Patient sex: F
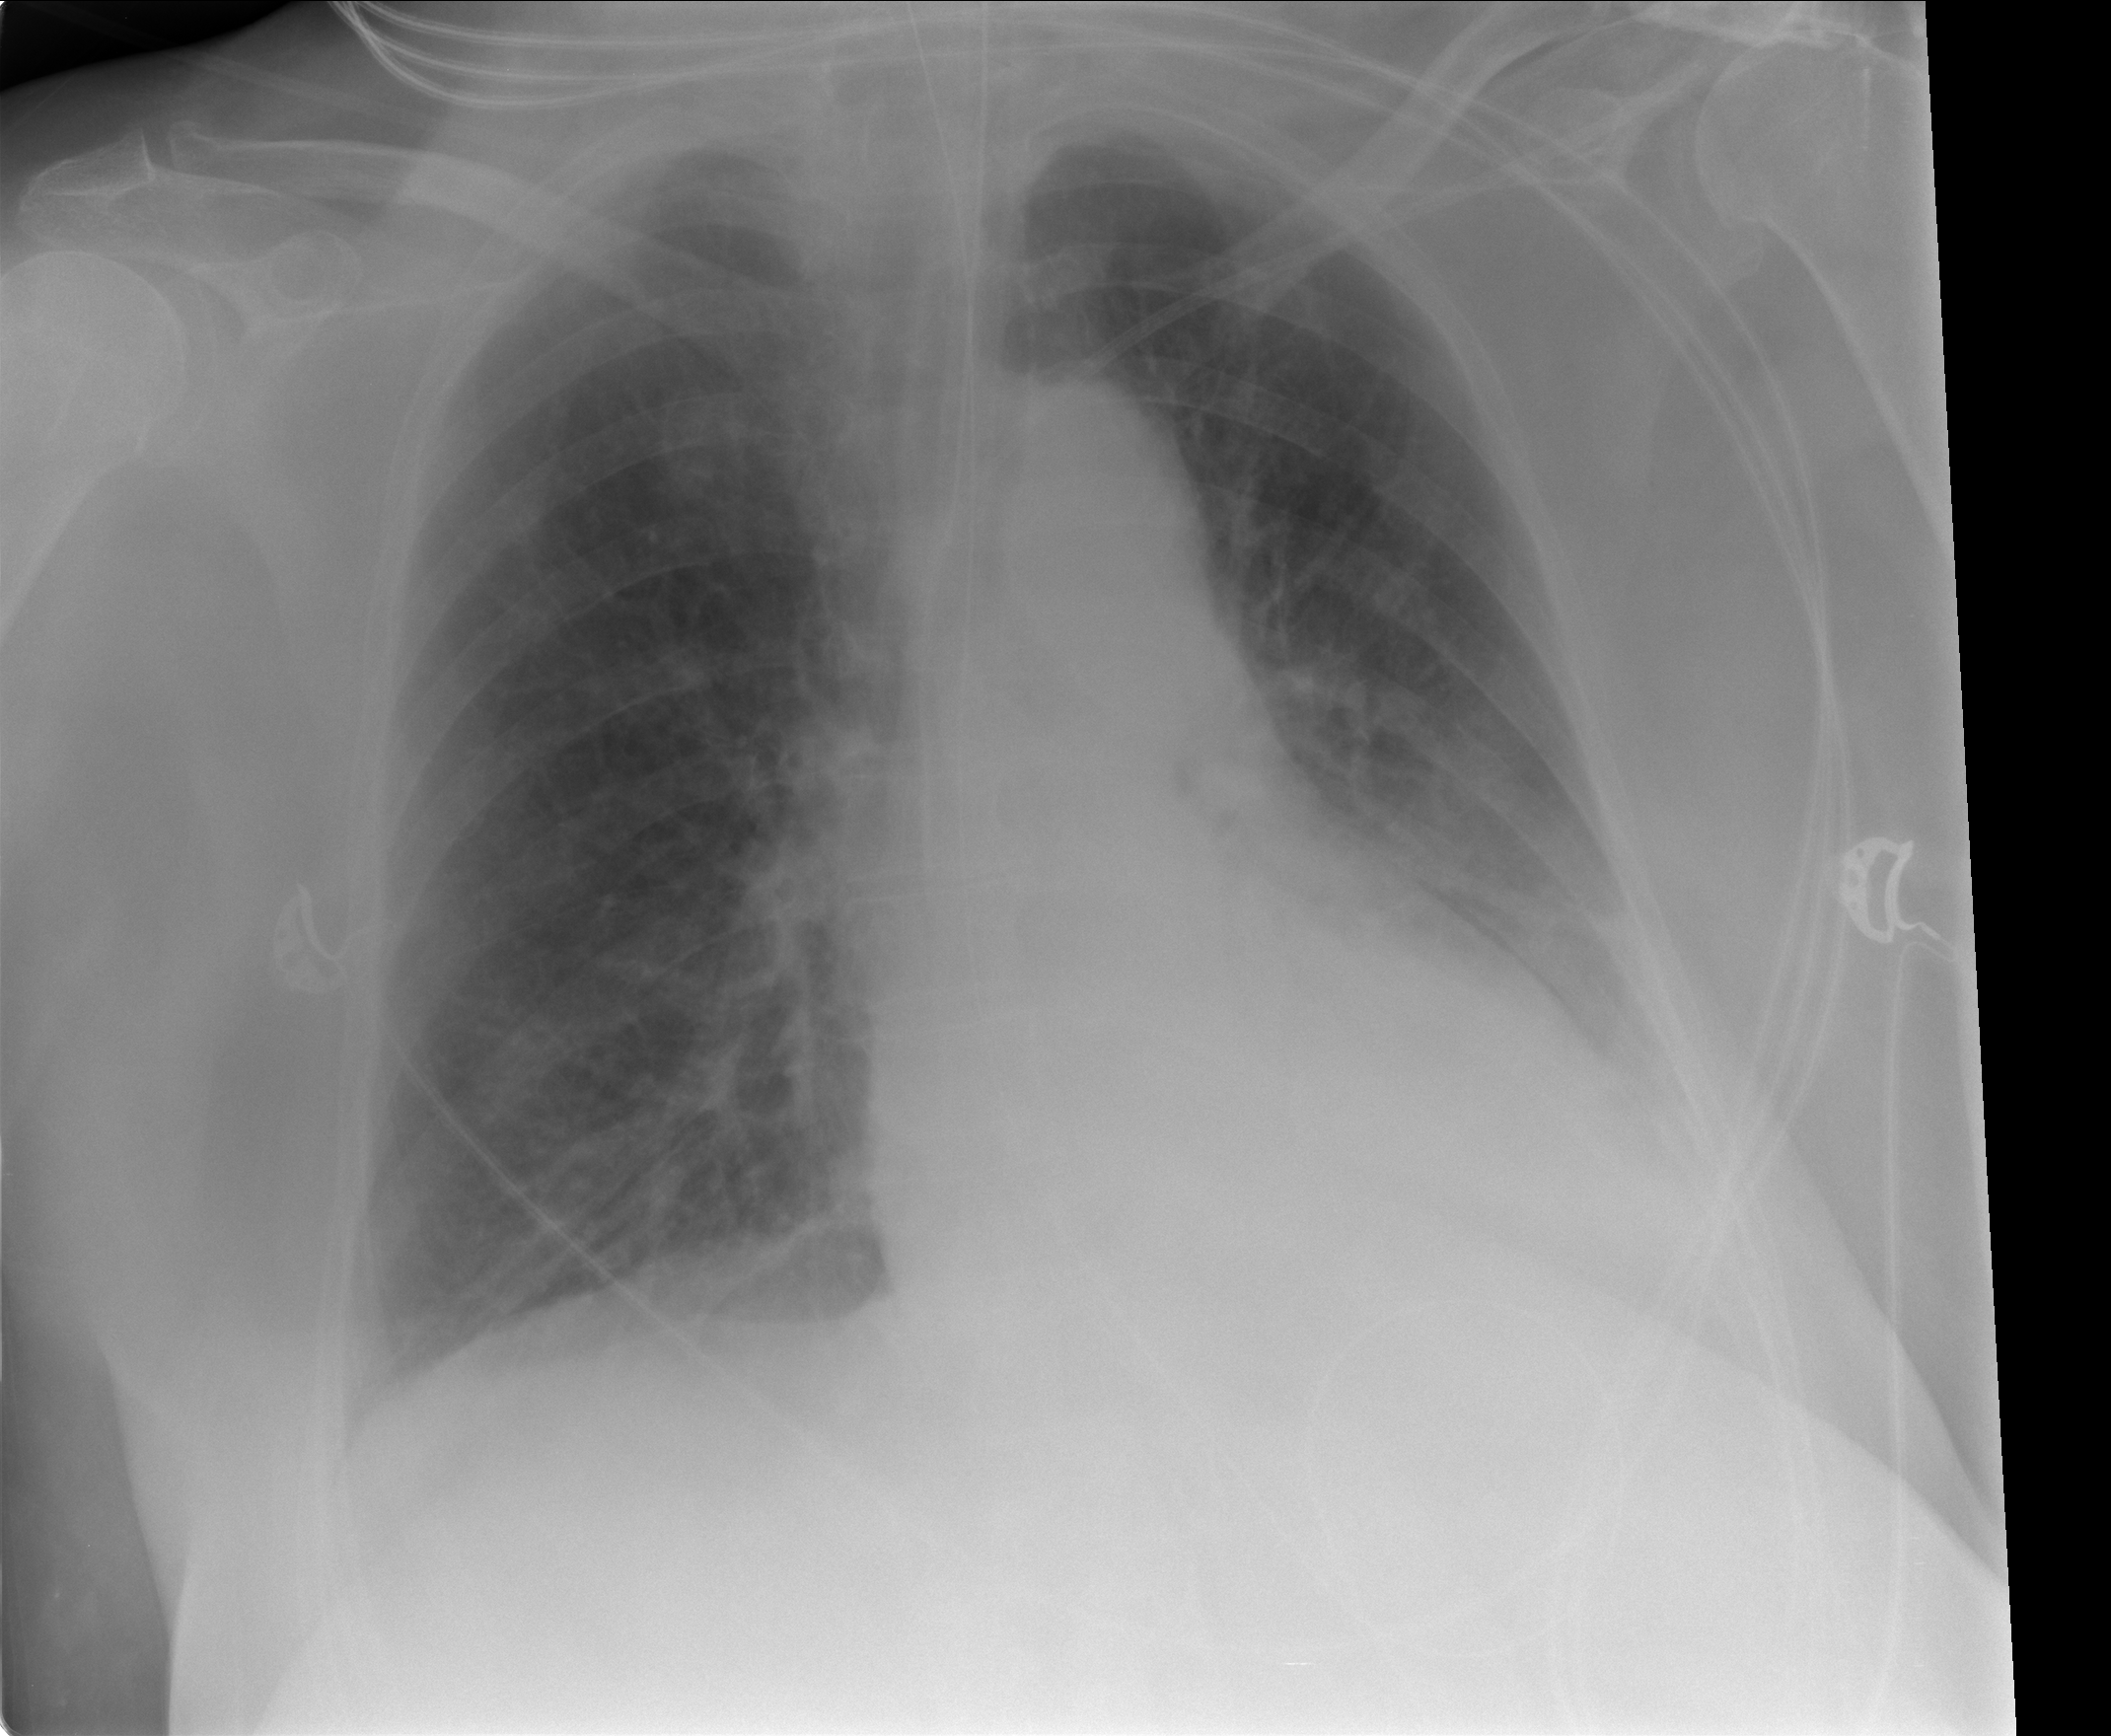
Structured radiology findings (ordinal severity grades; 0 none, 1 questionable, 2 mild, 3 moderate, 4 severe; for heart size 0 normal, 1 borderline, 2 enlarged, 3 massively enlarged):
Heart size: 2
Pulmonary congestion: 2
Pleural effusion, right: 2
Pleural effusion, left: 1
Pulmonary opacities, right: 1
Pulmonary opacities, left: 1
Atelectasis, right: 2
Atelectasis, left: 1